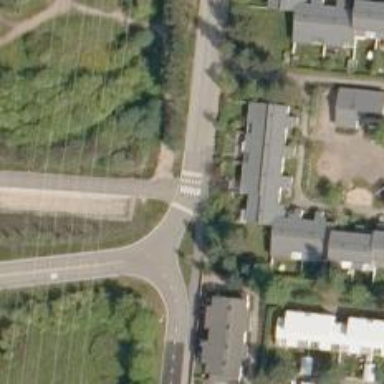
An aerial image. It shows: Crossing on asphalt cycleway.